Question: Having simple data source ('[ID]' and '[Value]') I need to calculate third column called '[Group]' like this:

The rules are simple:
1. The ~ sign match the start of new group
2. The data is never staring or ending with ~ sign (I am not going to have ~ value for [ID] = 1 or MAX([ID]) = 1)
3. I do not care about the group value of the ~ sign (it can be null, empty string, number, etc.)
I want to calculated the '[Group]' column value in a simple select, but was not able to do this using 'LAG' function. I am wondering is there any clever way to do this?
Here is the a sample data:
'''
DECLARE @DataSource TABLE
(
[ID] TINYINT
,[Value] CHAR(1)
);
INSERT INTO @DataSource ([ID], [Value])
VALUES (1,'A')
,(2,'A')
,(3,'A')
,(4,'~')
,(5,'A')
,(6,'A')
,(7,'A')
,(8,'~')
,(9,'A')
,(10,'A')
,(11,'~')
,(12,'A');
SELECT [ID]
,[Value]
FROM @DataSource;
'''
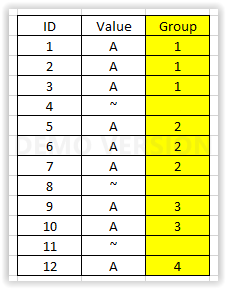
Answer: Seems trivial enough, using <URL> and the 'ROWS' window specifier:
'''
SELECT [ID]
,[Value]
,SUM(CASE WHEN Value = '~' THEN 1 ELSE 0 END) OVER
(ORDER BY ID
ROWS BETWEEN UNBOUNDED PRECEDING AND CURRENT ROW)
+ 1 as [Group]
FROM @DataSource;
'''
Result:
'''
ID Value Group
---- ----- -----------
1 A 1
2 A 1
3 A 1
4 ~ 2
5 A 2
6 A 2
7 A 2
8 ~ 3
9 A 3
10 A 3
11 ~ 4
12 A 4
'''
The logic, of course, being that a group number can be determined purely by asking the question "how many '~'s occur before this particular row?" - which would produce a 0-based group number so I'm also adding one to it. The flexibility of the OP in not caring what value is assigned for '~' rows meant no special casing logic was required.